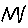
Label: zigzag